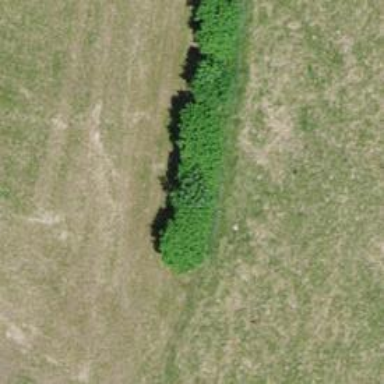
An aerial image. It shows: Hedge acting as barrier.